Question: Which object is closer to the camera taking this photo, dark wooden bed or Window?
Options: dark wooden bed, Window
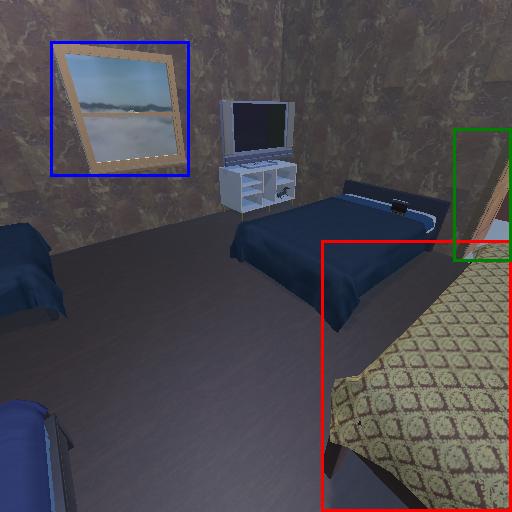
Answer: dark wooden bed